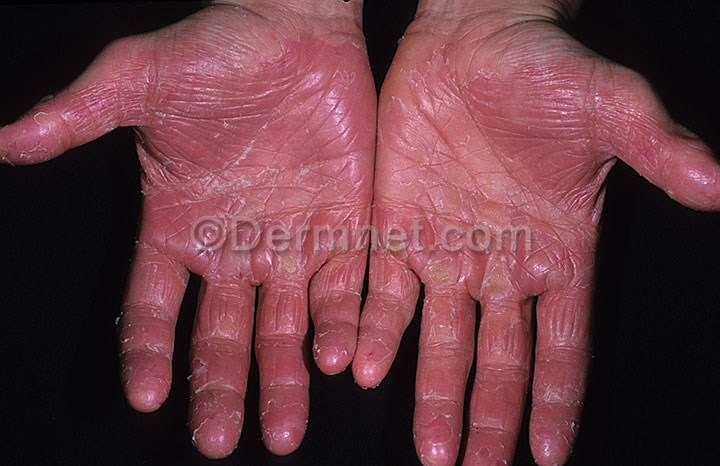
Disease: Eczema Photos